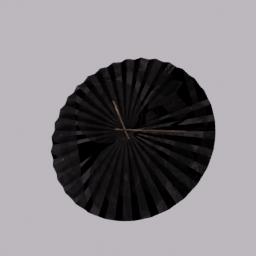
Label: decoration